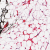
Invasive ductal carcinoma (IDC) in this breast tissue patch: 0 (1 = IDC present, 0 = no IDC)